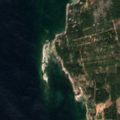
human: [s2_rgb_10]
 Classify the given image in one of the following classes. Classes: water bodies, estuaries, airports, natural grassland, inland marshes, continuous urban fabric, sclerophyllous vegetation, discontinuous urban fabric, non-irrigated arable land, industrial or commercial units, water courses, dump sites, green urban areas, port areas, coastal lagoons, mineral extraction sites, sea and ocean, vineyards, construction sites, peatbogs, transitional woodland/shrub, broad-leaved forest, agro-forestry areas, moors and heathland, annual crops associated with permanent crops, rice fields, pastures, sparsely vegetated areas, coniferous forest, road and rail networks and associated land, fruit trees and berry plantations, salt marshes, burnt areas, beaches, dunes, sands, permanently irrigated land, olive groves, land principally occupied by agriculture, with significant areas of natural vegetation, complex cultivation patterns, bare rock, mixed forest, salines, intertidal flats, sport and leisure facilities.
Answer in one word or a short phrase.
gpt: coniferous forest, mixed forest, transitional woodland/shrub, sea and ocean